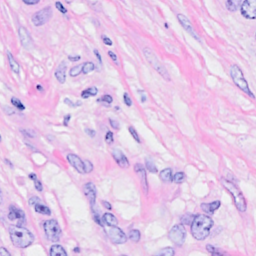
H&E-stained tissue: Breast